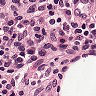
Metastatic tissue present: no